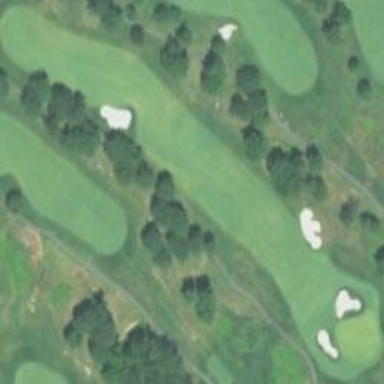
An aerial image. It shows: Grassy area designated as golf fairway.